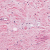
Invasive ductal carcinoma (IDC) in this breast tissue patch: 0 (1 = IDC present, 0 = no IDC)